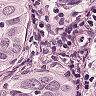
Metastatic tissue present: yes